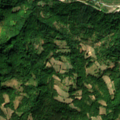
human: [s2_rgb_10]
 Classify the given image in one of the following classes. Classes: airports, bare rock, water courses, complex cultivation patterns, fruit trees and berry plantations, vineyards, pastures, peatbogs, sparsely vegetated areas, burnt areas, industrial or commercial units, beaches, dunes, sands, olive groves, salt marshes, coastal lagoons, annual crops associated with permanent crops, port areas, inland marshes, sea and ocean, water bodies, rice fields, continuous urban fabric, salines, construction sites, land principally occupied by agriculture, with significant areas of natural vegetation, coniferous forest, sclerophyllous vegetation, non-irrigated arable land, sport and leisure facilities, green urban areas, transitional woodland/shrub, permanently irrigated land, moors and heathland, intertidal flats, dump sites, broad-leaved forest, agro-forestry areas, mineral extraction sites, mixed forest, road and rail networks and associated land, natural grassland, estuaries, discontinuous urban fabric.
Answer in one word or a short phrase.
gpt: broad-leaved forest, transitional woodland/shrub